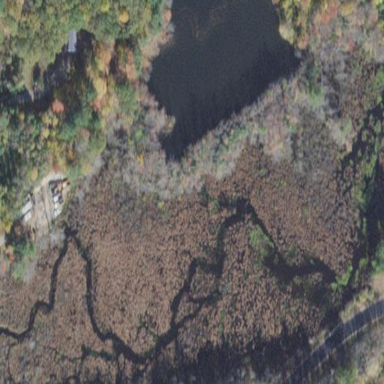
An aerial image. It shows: Marshy wetland area.